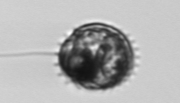
Label: Proterythropsis